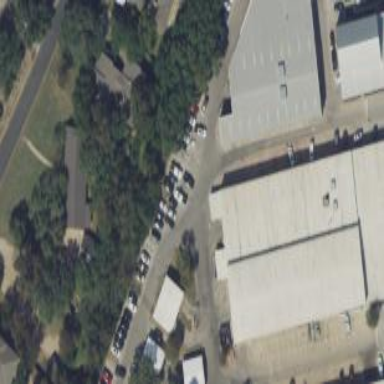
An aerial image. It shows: Building that houses car shop.